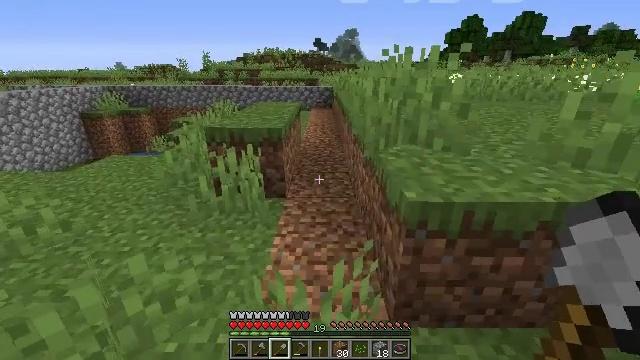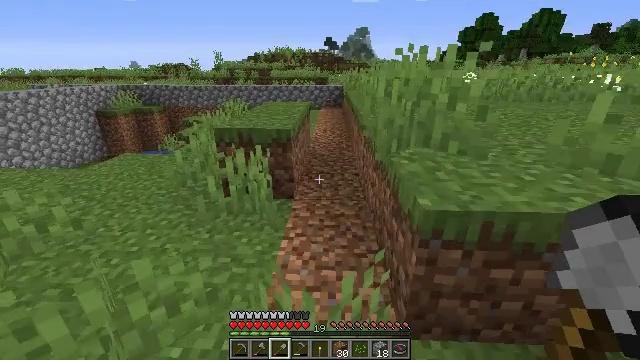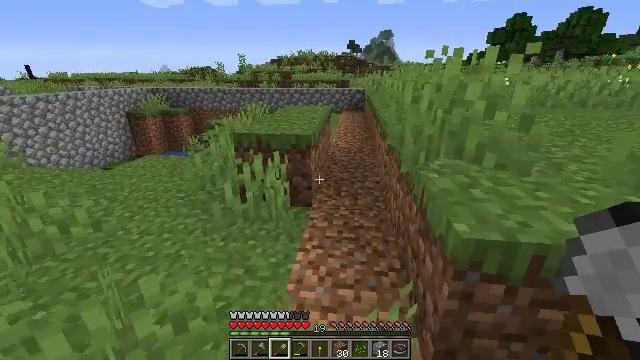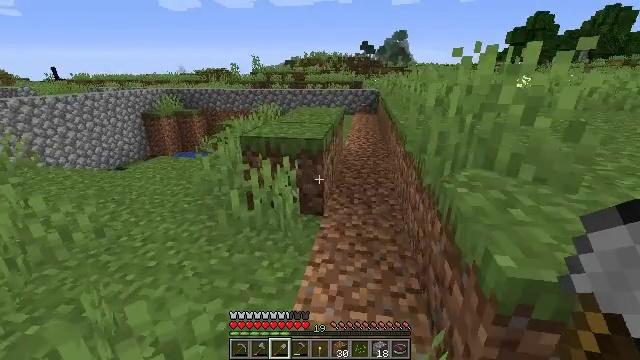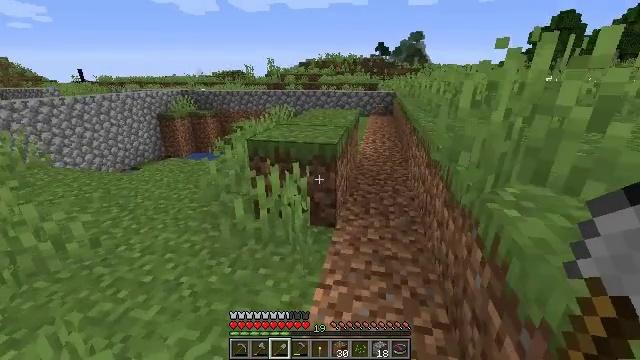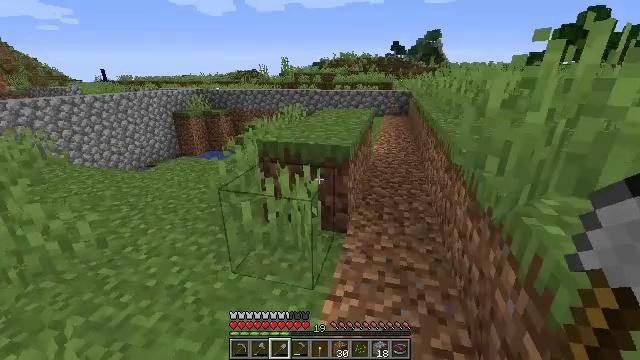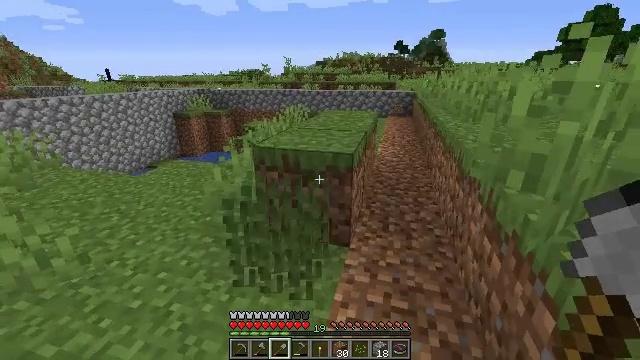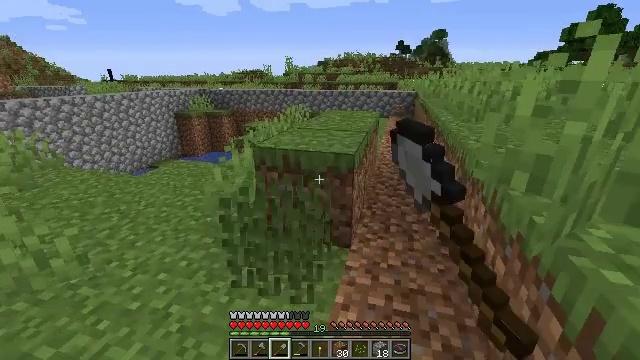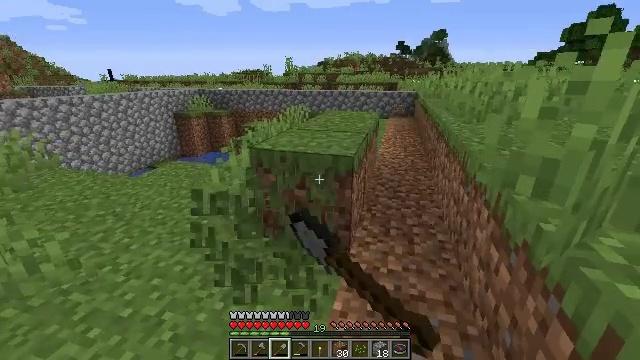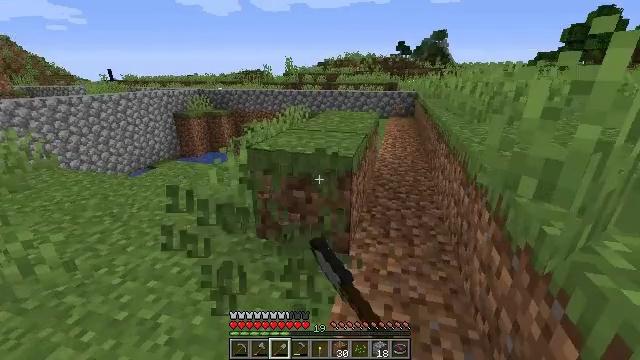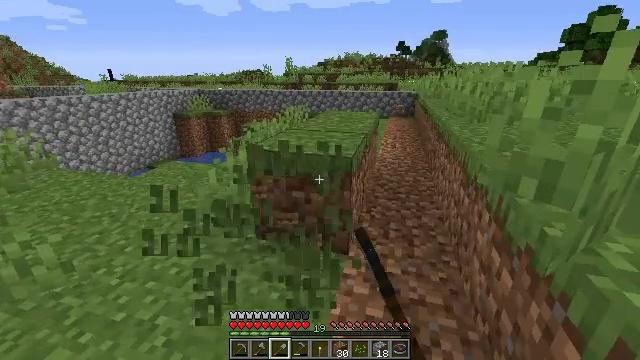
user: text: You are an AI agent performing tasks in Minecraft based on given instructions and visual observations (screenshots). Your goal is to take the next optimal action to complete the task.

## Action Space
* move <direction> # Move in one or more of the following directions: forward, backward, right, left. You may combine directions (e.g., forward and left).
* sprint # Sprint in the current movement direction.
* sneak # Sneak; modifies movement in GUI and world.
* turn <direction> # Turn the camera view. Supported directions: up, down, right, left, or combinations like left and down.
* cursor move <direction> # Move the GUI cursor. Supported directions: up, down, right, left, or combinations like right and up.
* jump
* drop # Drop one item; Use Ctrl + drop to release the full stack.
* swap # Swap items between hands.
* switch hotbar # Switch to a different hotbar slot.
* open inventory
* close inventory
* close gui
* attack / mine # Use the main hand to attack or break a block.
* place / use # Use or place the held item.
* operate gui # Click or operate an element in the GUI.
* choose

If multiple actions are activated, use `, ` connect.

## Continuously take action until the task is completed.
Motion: motion action
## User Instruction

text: Clear the ground by mining grass.
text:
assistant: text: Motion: move forward, turn left
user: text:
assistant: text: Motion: move forward, turn left
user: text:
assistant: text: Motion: move forward, turn left
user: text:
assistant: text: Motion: move forward, turn left
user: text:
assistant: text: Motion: move forward, turn left
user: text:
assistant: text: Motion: attack / mine
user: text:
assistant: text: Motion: attack / mine
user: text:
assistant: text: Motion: attack / mine
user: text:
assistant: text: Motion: attack / mine
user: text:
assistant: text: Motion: attack / mine
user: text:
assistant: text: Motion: attack / mine